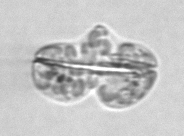
Label: Karenia